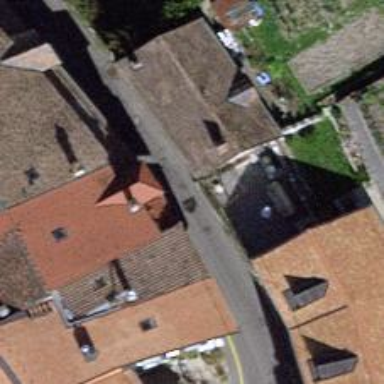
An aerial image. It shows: Building with hipped roof.